Question: When you open a dialog in Eclipse, where is a form layout, you can see that when you hover your mouse over some item, its label or space between them, there's an auxiliary arrow shown. Screenshot:

My question is: is there any (simple) way to achieve the same in Java with SWT and JFace?
Regards
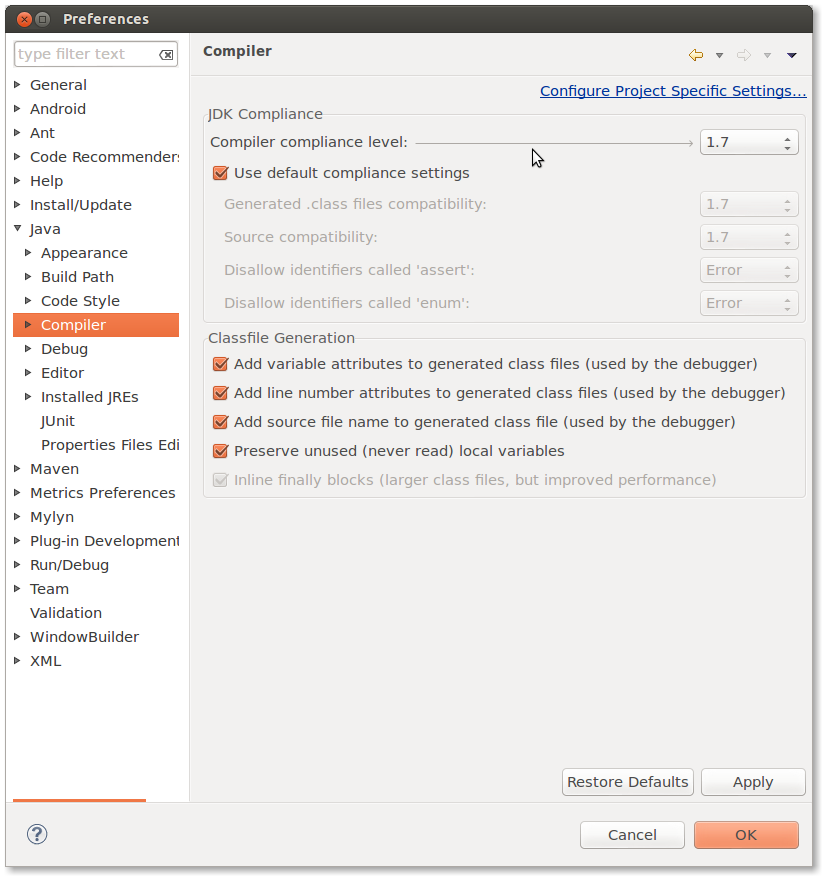
Answer: No there is no standard way to achieve this through SWT or JFace, as it is not a built in feature. It is not that difficult to add on your own though.
Have a look at this <URL>.
The method that gets called for each combo control is 'ConfigurationBlock#addHighlight(..)', which is responsible for adding the highlight when the control is in focus or when mouse is hovering over its label.